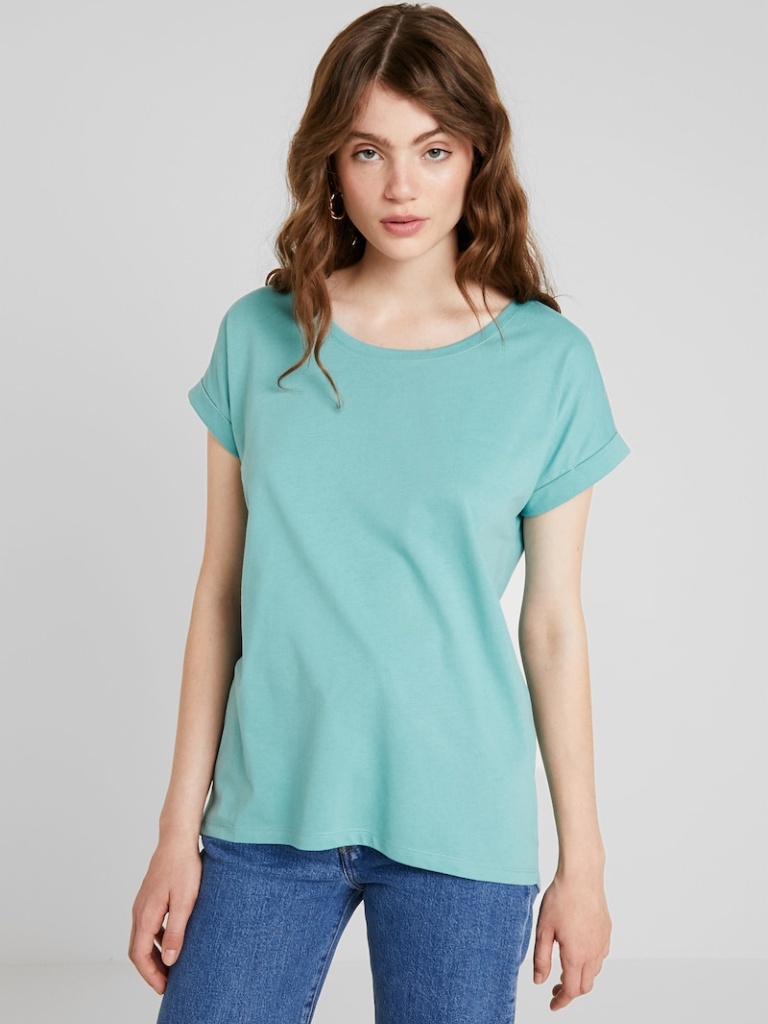
cotton relaxed short sleeve hip length Untucked crew t-shirt